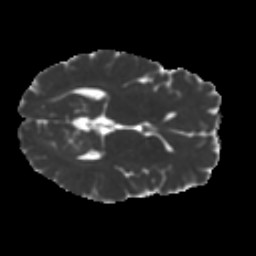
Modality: MD
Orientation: axial
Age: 39
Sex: male
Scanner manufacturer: ge
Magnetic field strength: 3 T
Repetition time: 7.8 s
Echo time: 0.0608 s